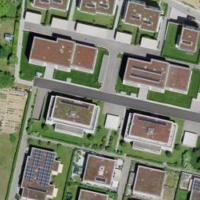
EUNIS habitat code: 54
Species observed at this site:
Columba palumbus